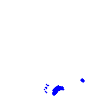
Particle: electron